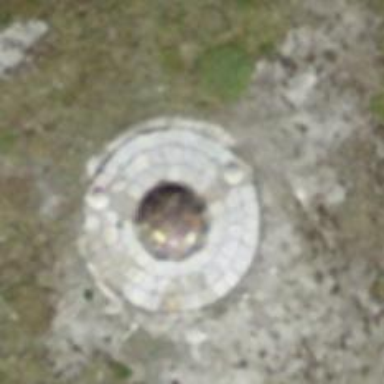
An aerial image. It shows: Turret associated with military.